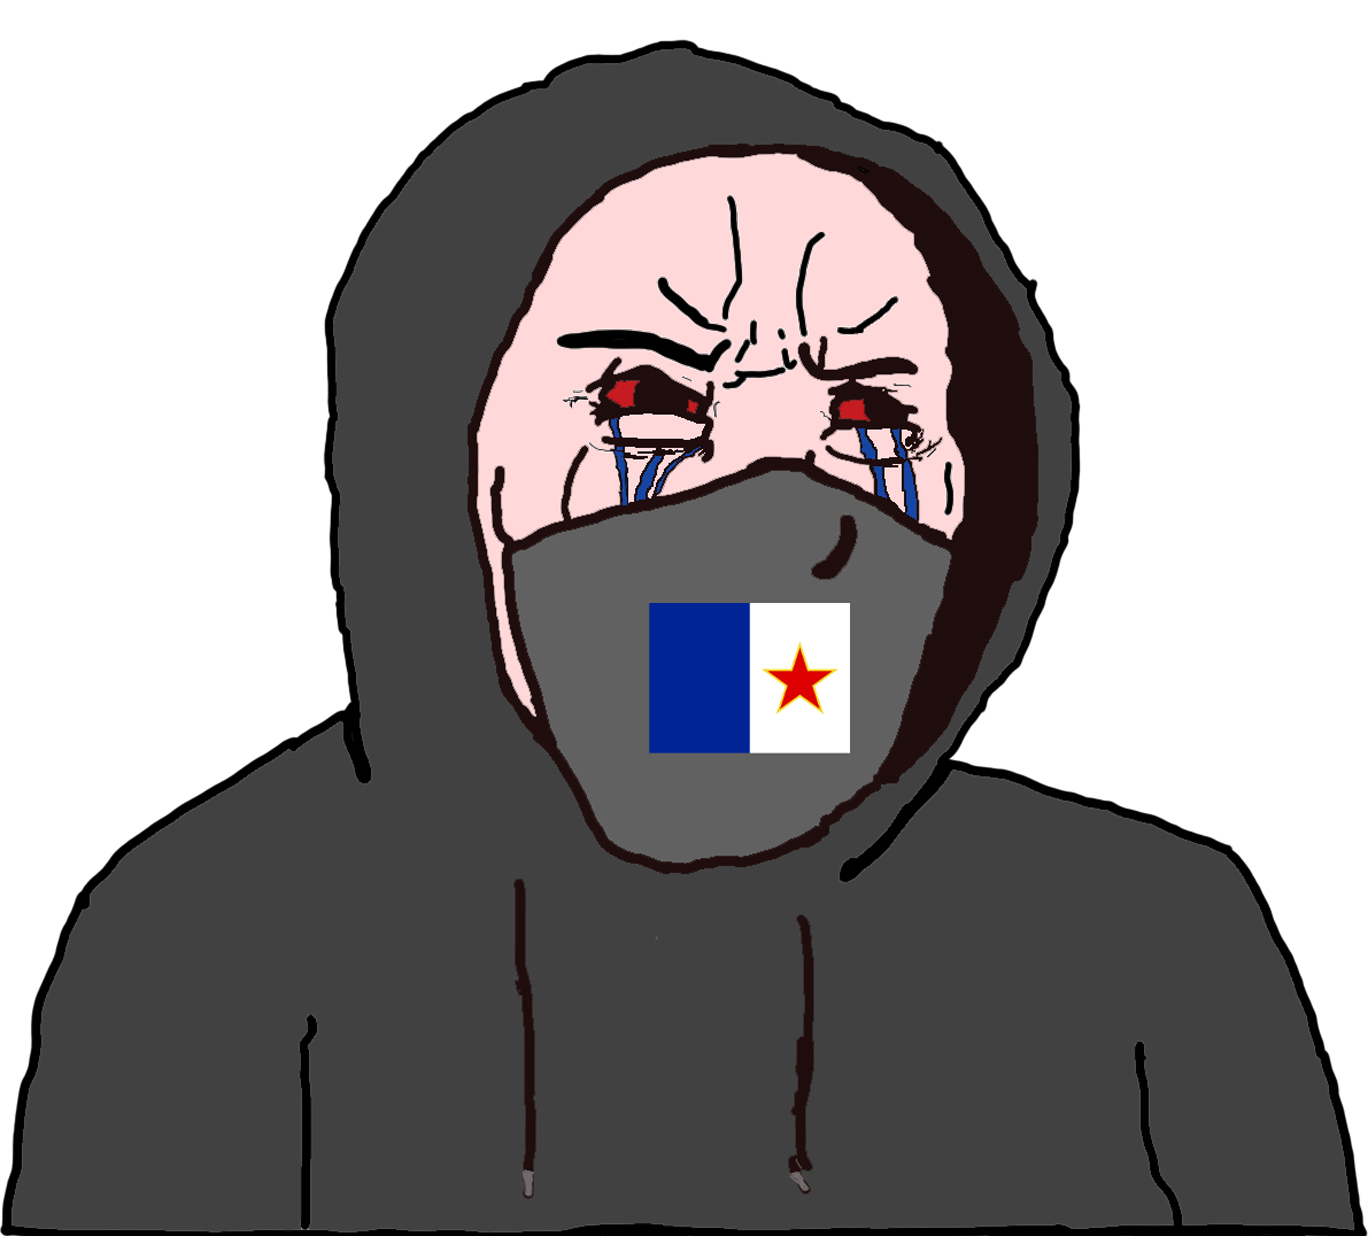
Label: 5_Rage